Question: I'd like to implement a UI experience in Android where a user can view a single item (for example, an item in my case is a collection of texts), and swipe left or right on the item to go to the previous or next item.
From my research, ListView does not implement horizontal scrolling. Potential candidates seem to be HorizontalScrollView and GridView, but I haven't seen any examples that can do this simply - only seemingly complicated libraries that need to be included.
My question is, is there a way to use ListView, HorizontalScrollView, GridView, or a combination of them to implement a horizontal scroll that shows one item at a time and snaps to the item being displayed?
The highlighted area in the picture below shows where I'm trying to implement this logic.

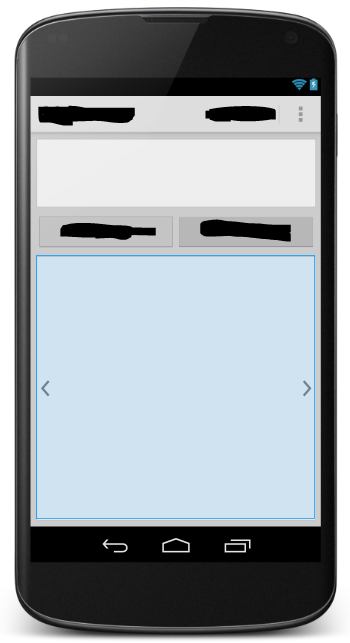
Answer: It looks like the best option to achieve this experience is a ViewPager, which requires the android support library.
<URL>